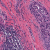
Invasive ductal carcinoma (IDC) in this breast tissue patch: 0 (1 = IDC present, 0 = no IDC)